Brain MRI, t2w sequence, axial 2D slice.
Patient: age 52, sex M, weight 78 kg, height 1.78 m
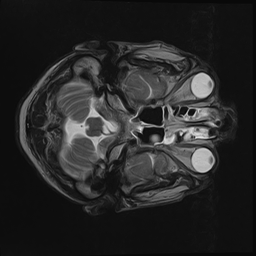